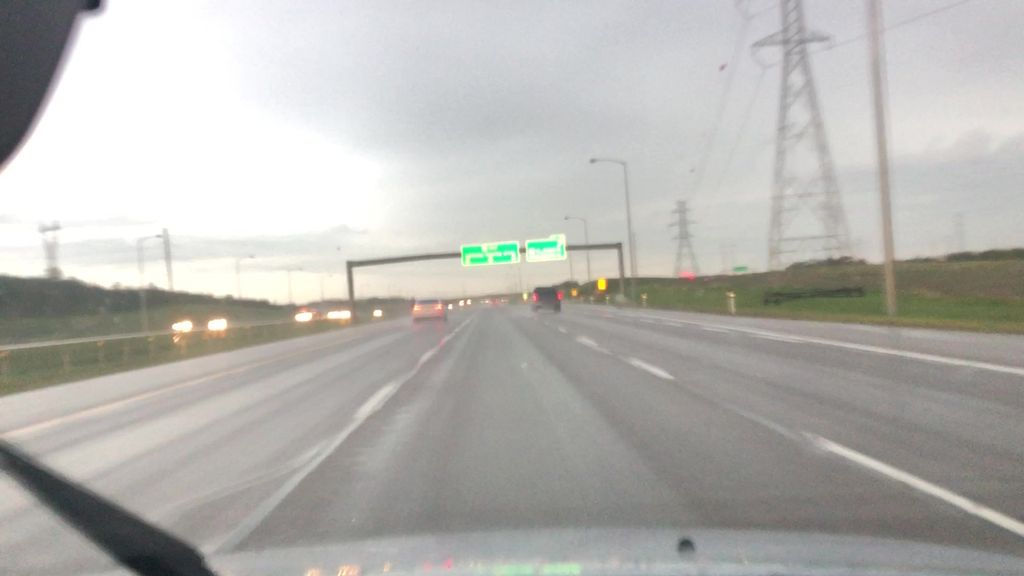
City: edmonton